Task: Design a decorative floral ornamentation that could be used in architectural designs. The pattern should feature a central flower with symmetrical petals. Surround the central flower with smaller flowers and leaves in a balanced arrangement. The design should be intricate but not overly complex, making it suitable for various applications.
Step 806:
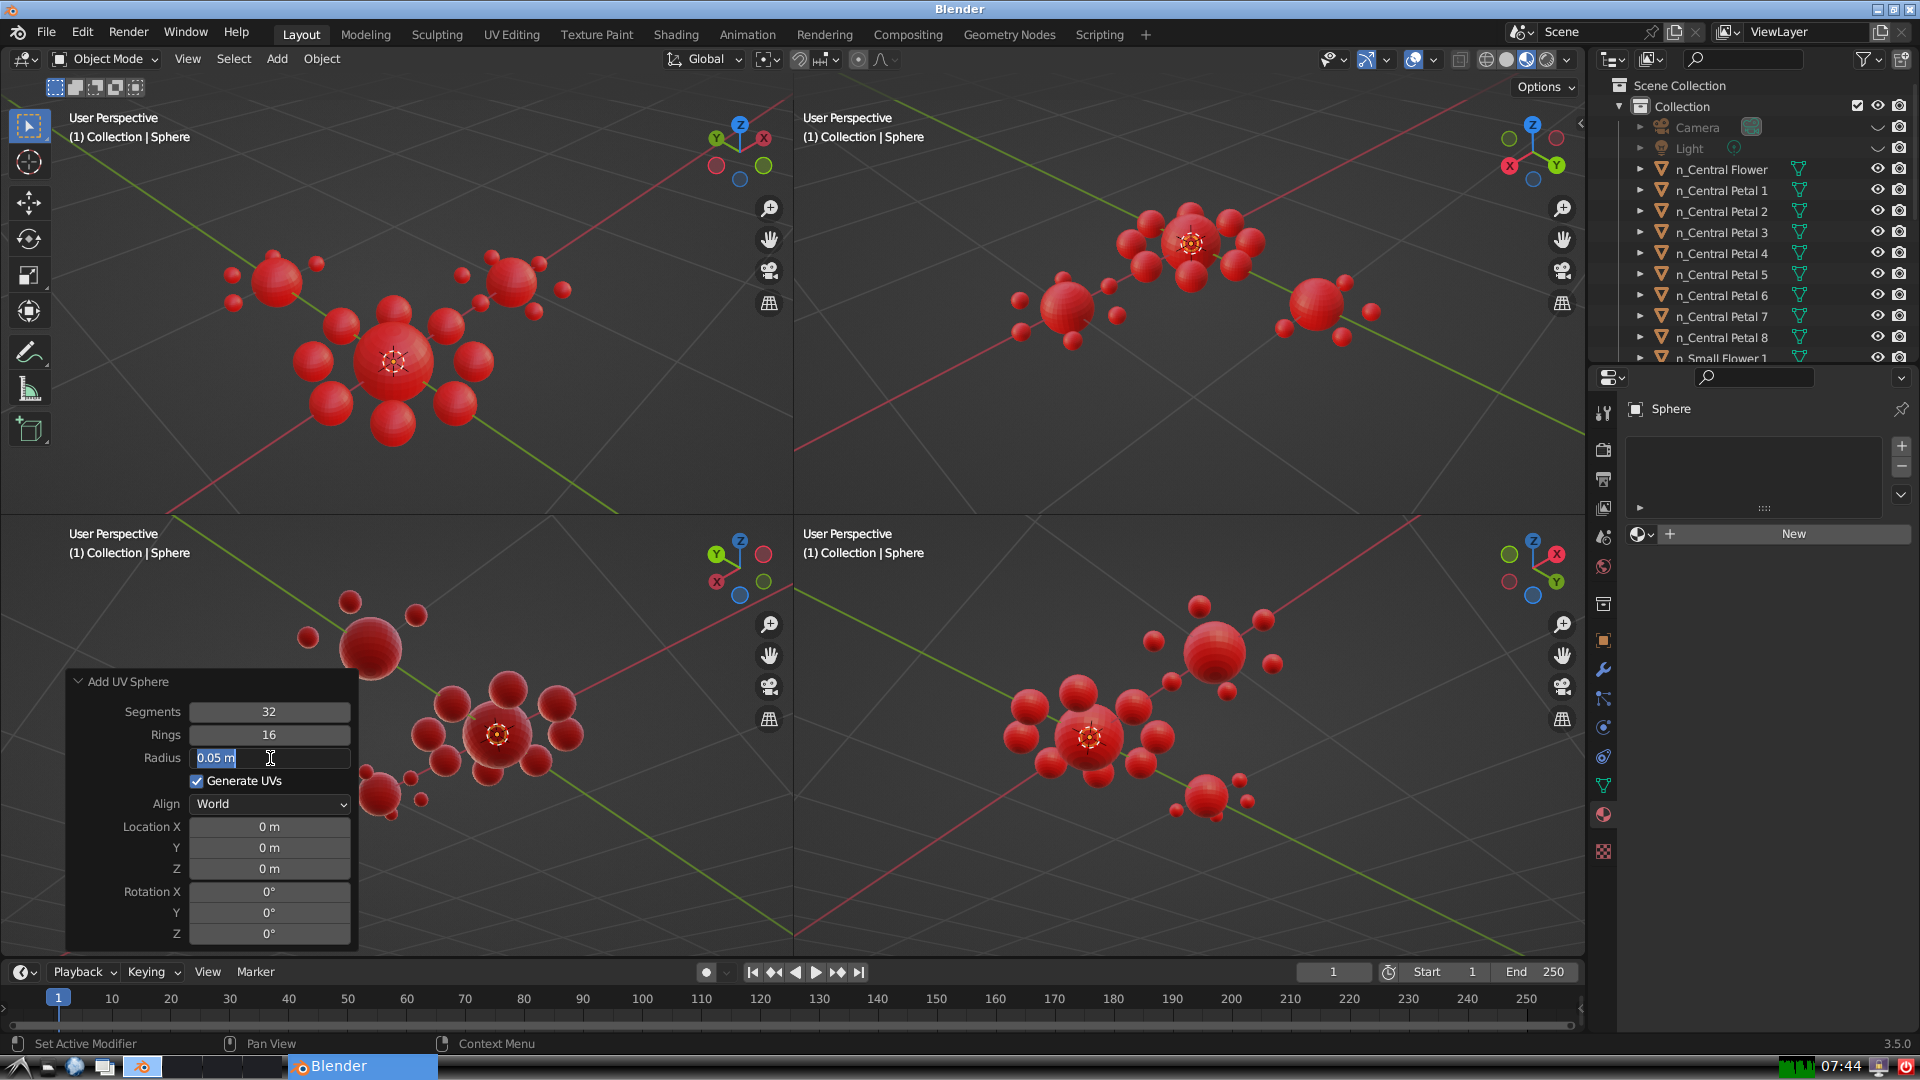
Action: input_text: 0.05